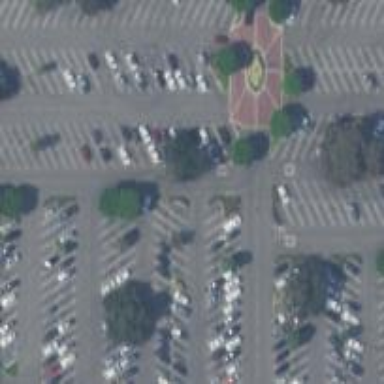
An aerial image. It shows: Parking area.